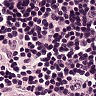
Metastatic tissue present: no